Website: bh-photo
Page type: account-selection
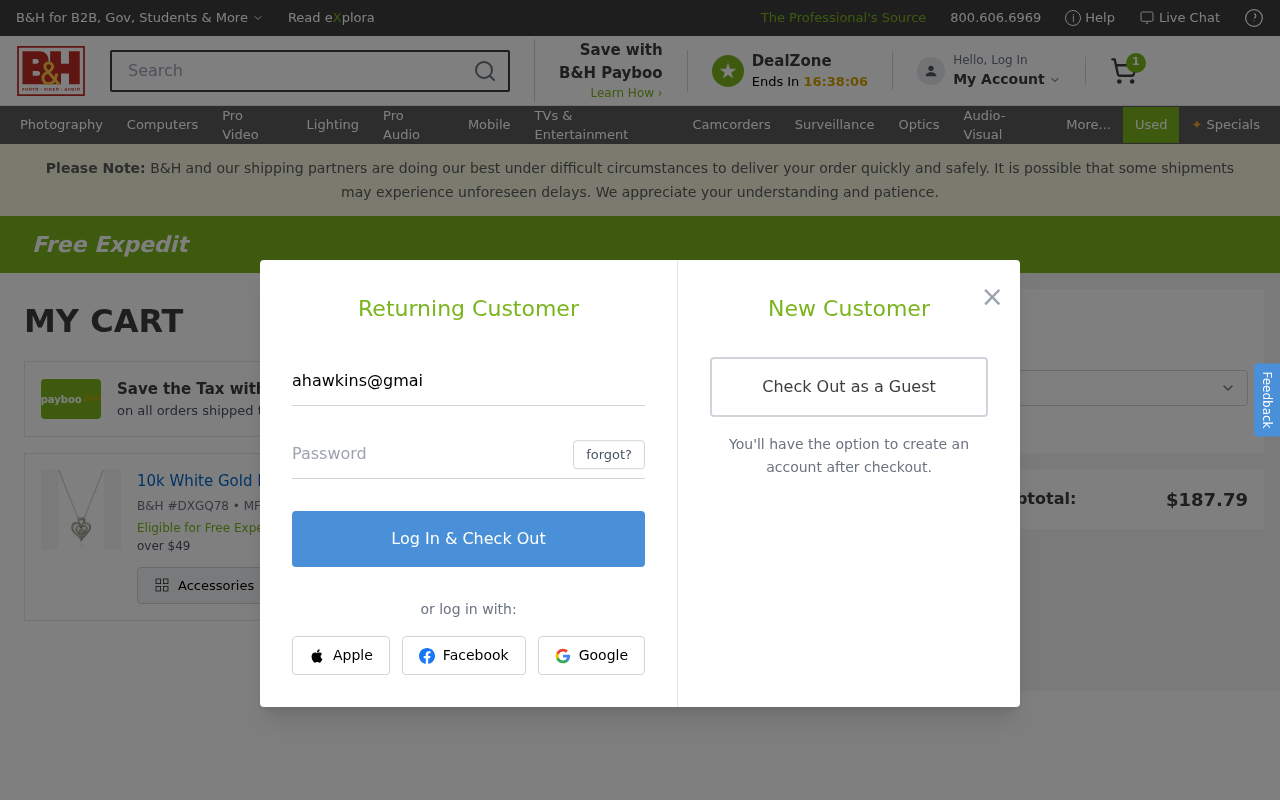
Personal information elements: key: PII_EMAIL
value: ahawkins@gmail.com
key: PII_POSTCODE
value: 92111
Product elements: key: PRODUCT1_NAME
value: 10k White Gold Diamond Heart Pendant Necklace (1/4 cttw, I-J Color, I2-I3 Clarity), 18"
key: PRODUCT1_QUANTITY
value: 1
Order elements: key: ORDER_NUM_ITEMS
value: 1
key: ORDER_SUBTOTAL
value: $187.79
Search elements: key: HEADER_SEARCH
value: Search
Other elements: key: BH_ITEM_NUMBER
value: DXGQ78
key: MFR_NUMBER
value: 80285Z